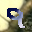
Label: 9